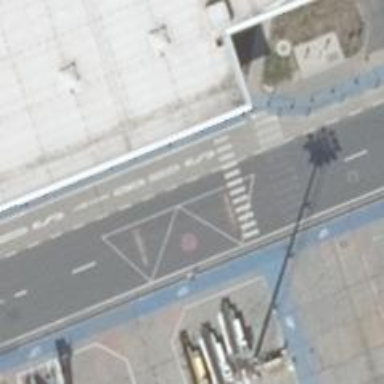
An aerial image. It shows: Airport gate.